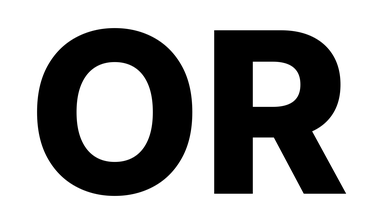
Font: Inter_ExtraBold